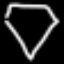
Label: diamond